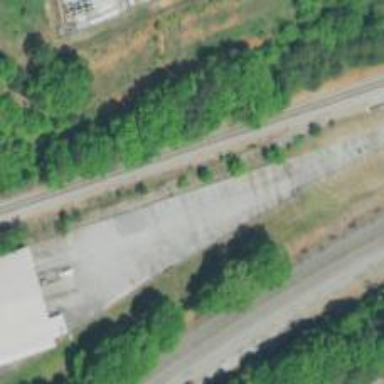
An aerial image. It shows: Disused railway spur.